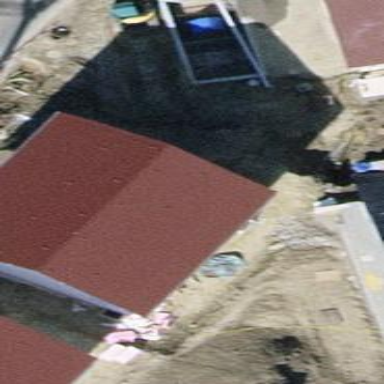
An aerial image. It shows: Gabled building.